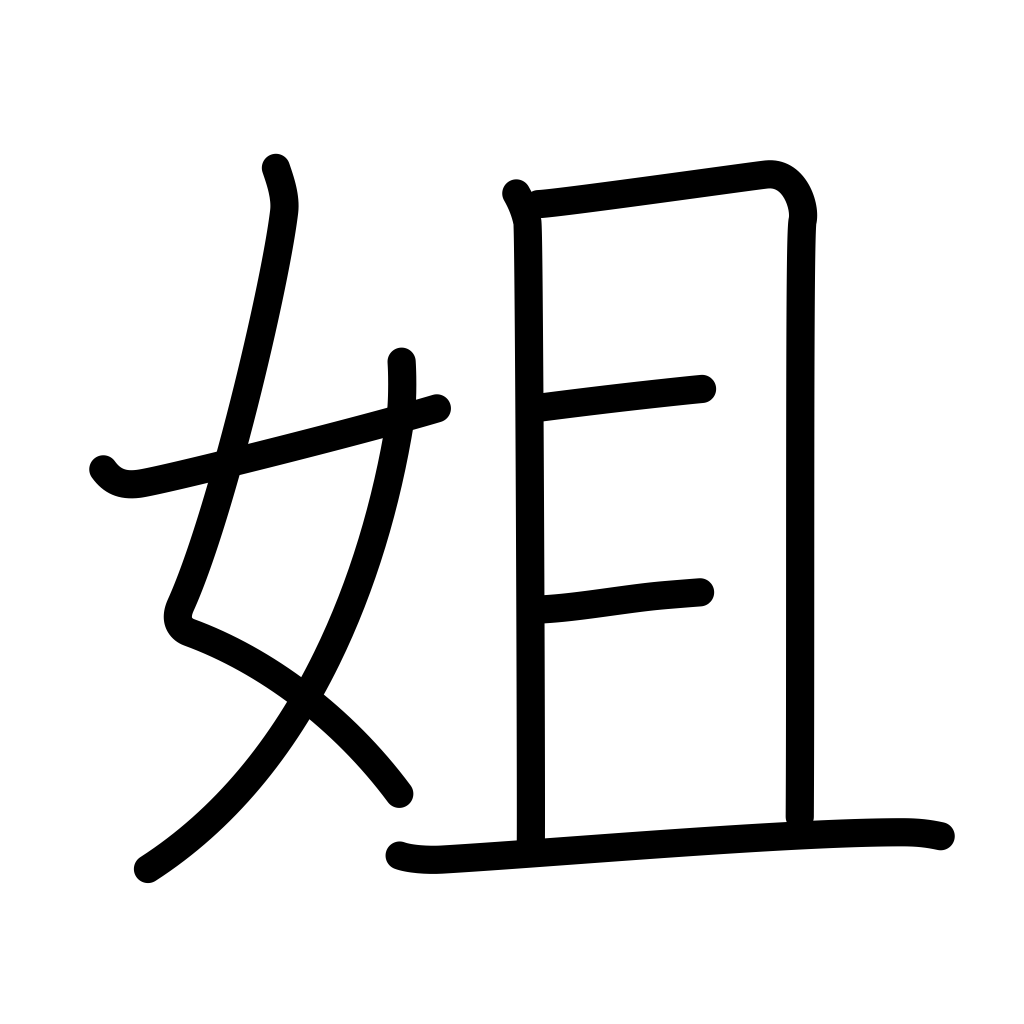
Meaning: elder sister, maidservant